【题型】填空题　【知识点】平面几何　【难度】easy
铲车轮胎在建筑工地的泥地上留下圆弧形凹坑如图所示, 量得凹坑跨度 $AB$ 为 $80\text{cm}$, 凹坑最大深度 $CD$ 为 $20\text{cm}$, 由此可算得铲车轮胎半径为 \_\_\_\_\_\_ $\text{cm}$。

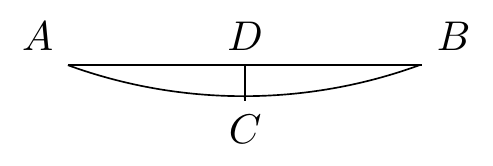
【解答】
解：
如图, 将圆弧补全, 连接 $OB$、$OD$, 则点 $O$、$D$、$C$ 三点共线, 且 $OC \perp AB$,

$BD = \frac{1}{2} AB = \frac{1}{2} \times 80 = 40\text{cm}$,

设半径为 $R$, 则 $OD = (R - 20)\text{cm}$,

根据勾股定理得：$(R - 20)^2 + 40^2 = R^2$,

解得：$R = 50$,

即铲车轮胎半径为 $50$,

故答案为：$50$．
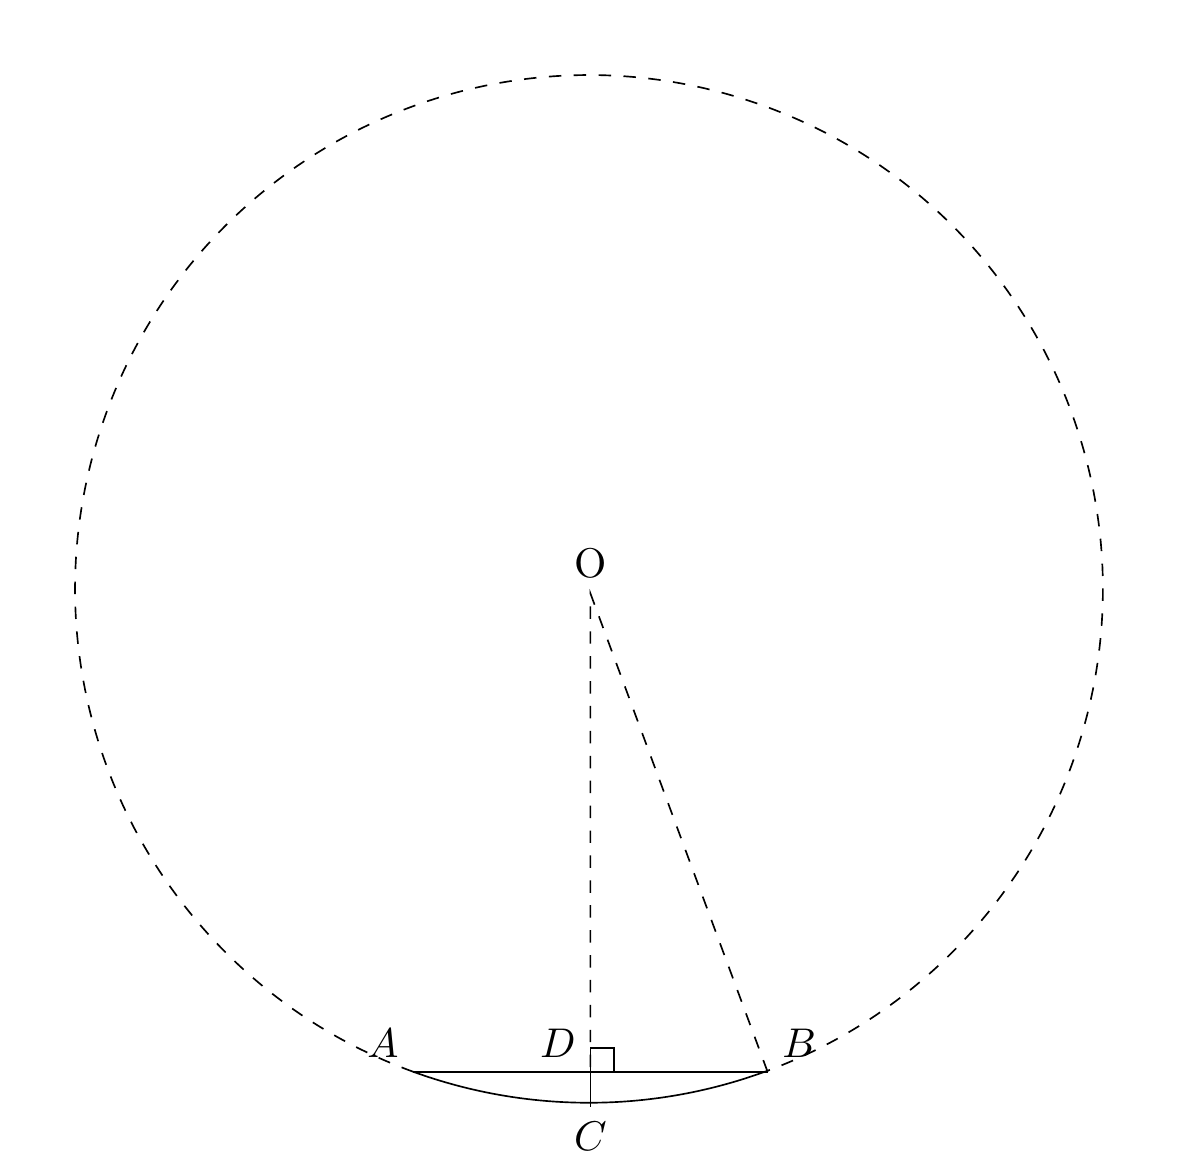